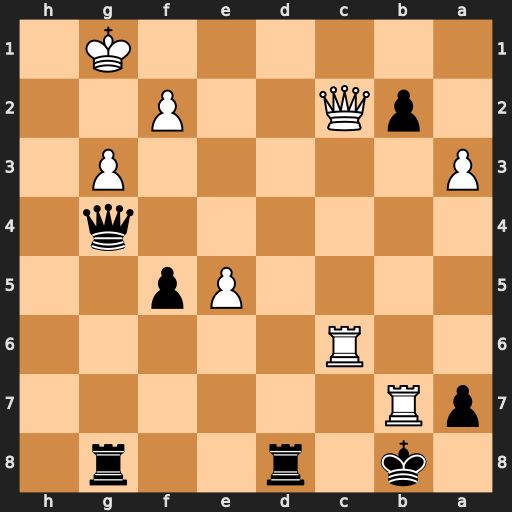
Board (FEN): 1k1r2r1/pR6/2R5/4Pp2/6q1/P5P1/1pQ2P2/6K1
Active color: b
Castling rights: -
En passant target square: -
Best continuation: Kxb7 Rc7+ Kb8 Qxb2+ Kxc7